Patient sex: M
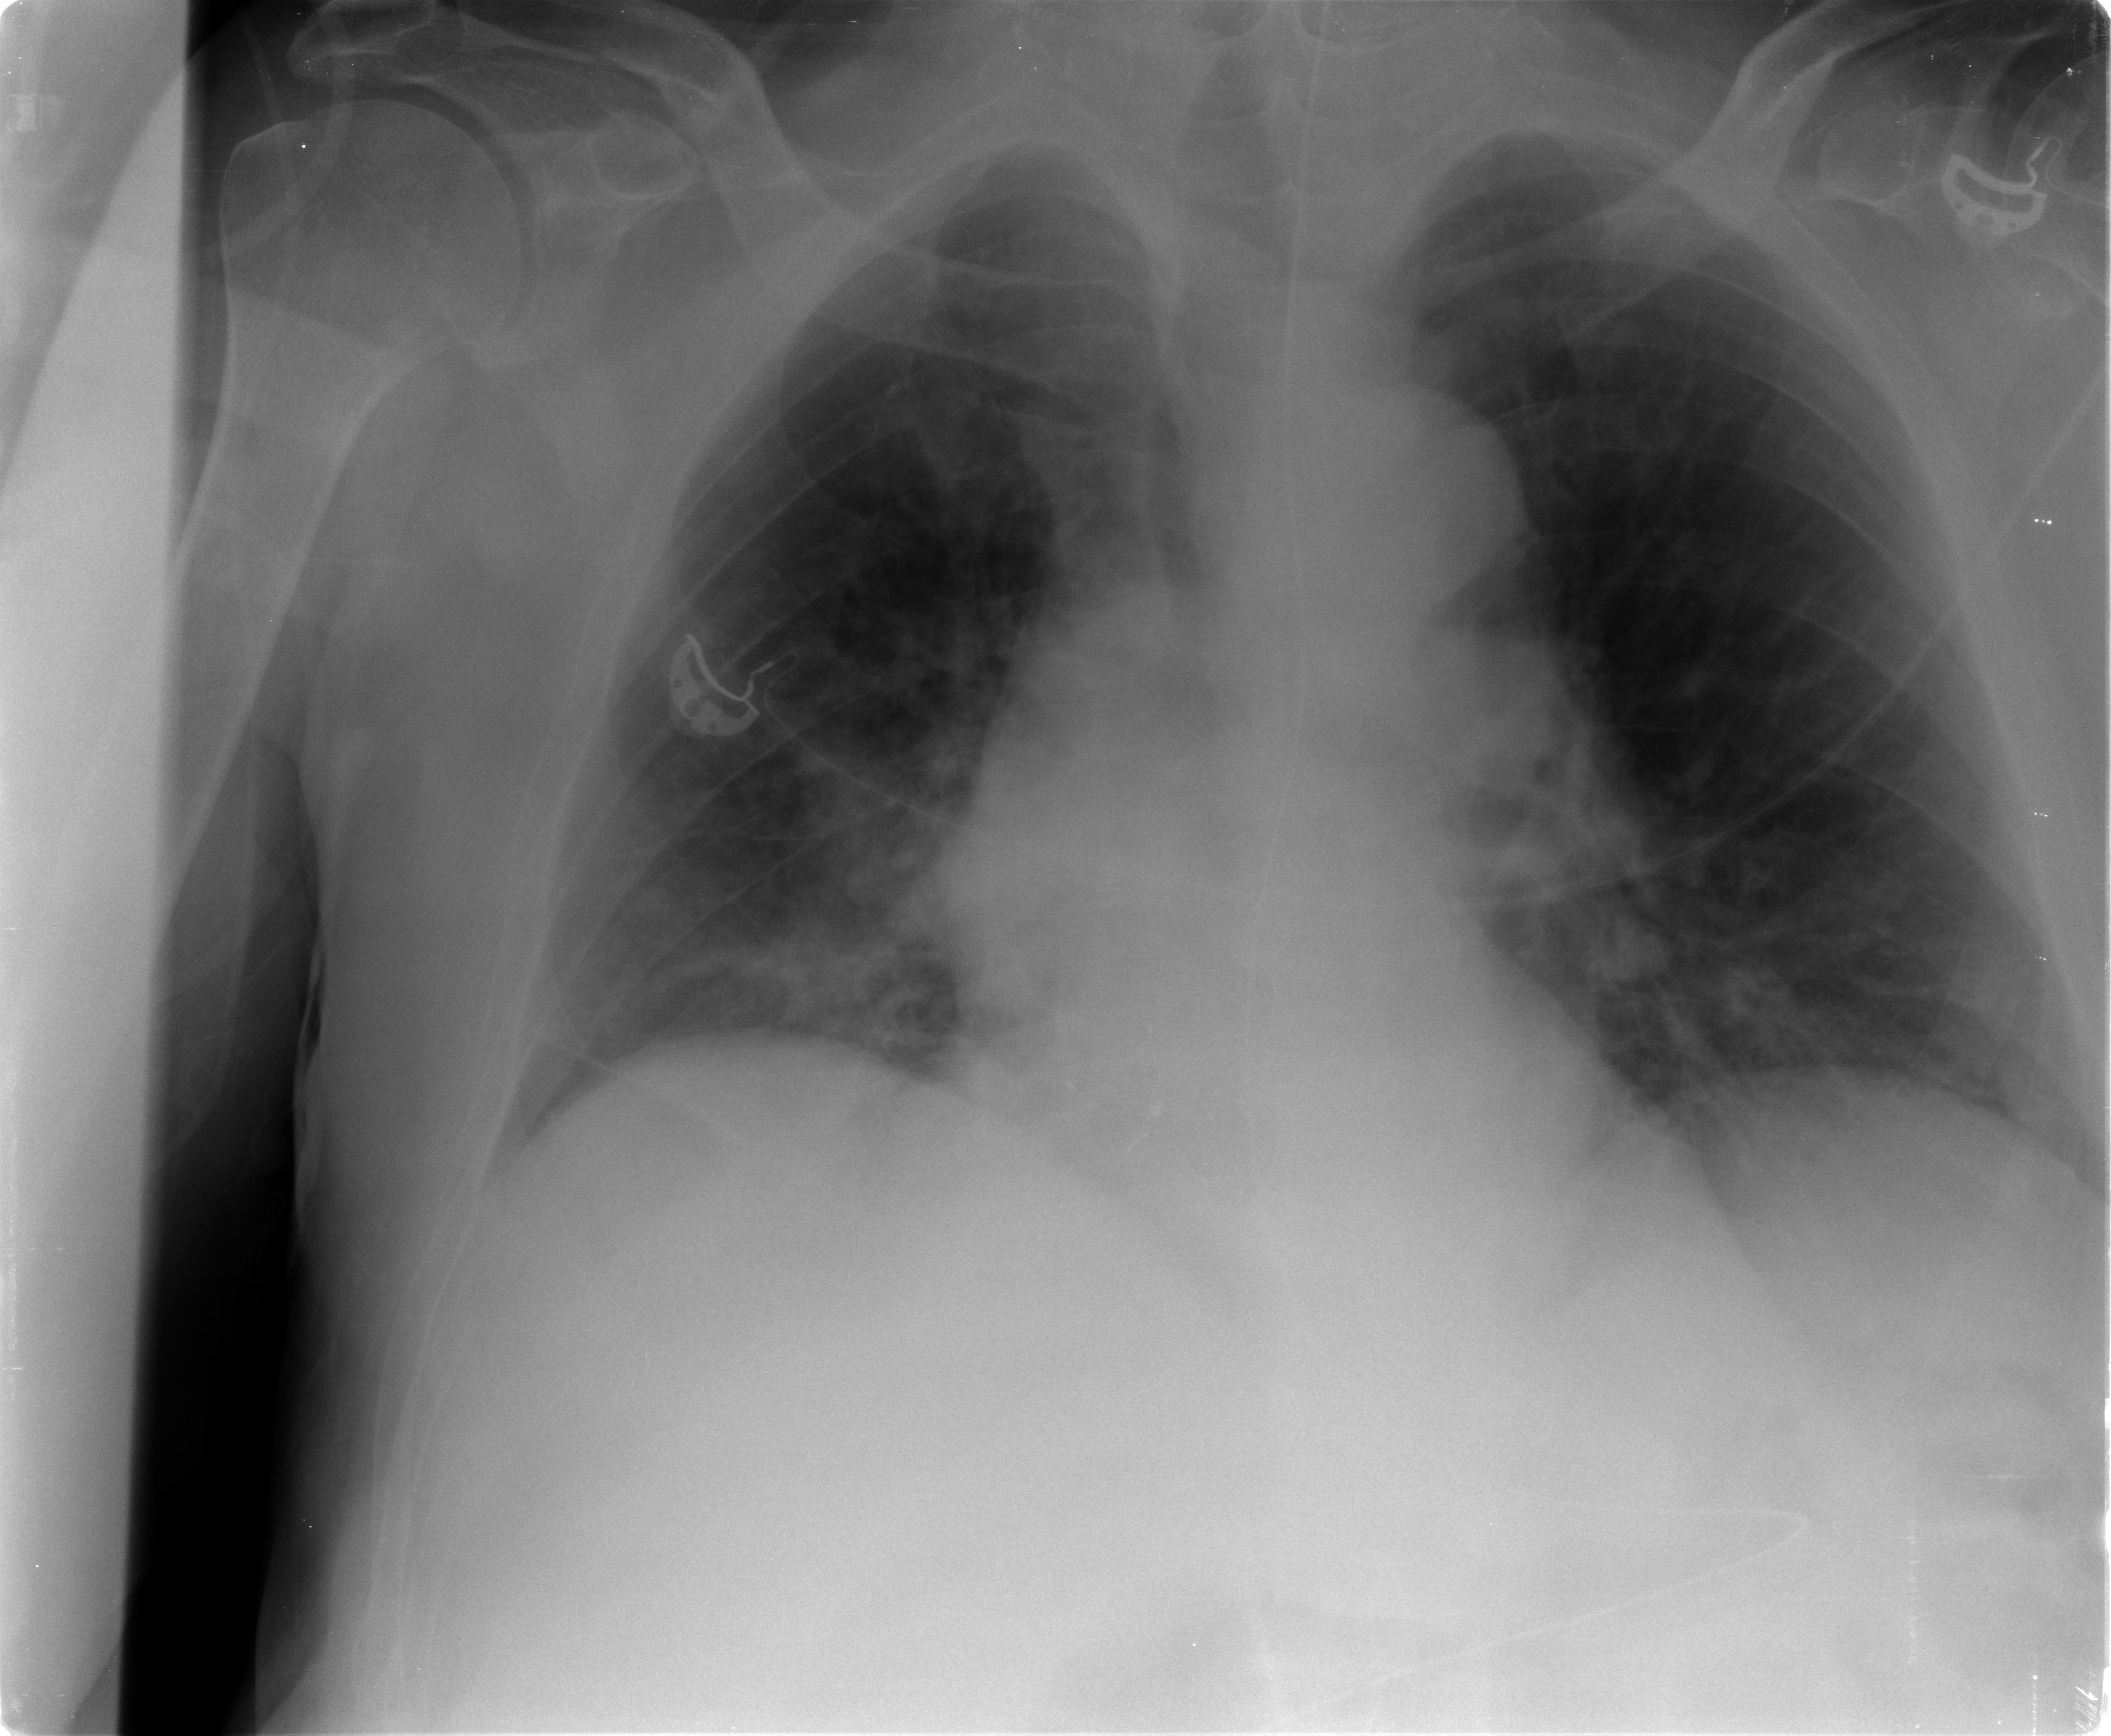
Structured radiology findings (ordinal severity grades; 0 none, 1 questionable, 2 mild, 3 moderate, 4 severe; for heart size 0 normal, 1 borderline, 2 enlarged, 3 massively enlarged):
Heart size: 0
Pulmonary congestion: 2
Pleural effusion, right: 0
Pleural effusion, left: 0
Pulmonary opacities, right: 2
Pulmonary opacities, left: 2
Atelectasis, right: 2
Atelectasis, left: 2